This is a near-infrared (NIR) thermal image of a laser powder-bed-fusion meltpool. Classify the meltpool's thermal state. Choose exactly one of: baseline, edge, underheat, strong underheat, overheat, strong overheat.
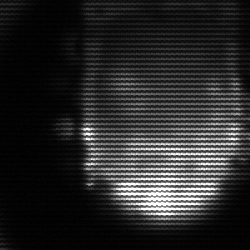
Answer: baseline